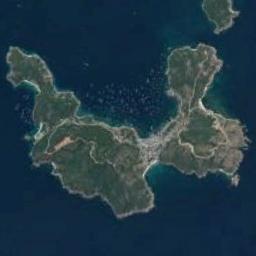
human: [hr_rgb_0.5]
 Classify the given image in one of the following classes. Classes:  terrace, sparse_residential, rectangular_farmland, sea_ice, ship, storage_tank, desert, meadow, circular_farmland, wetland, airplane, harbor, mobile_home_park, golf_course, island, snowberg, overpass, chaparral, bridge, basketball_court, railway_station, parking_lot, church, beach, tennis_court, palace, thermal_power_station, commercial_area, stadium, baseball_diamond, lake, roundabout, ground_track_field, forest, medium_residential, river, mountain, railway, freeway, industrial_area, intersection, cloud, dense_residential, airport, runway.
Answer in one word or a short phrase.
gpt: island